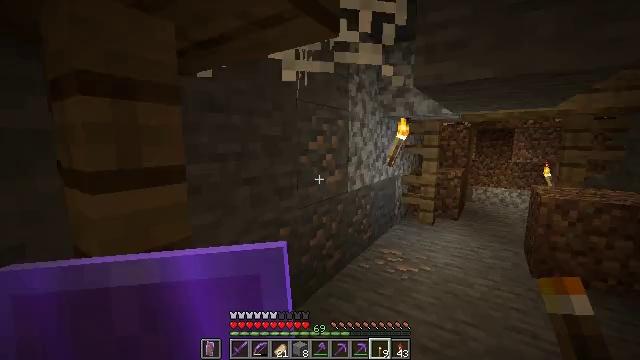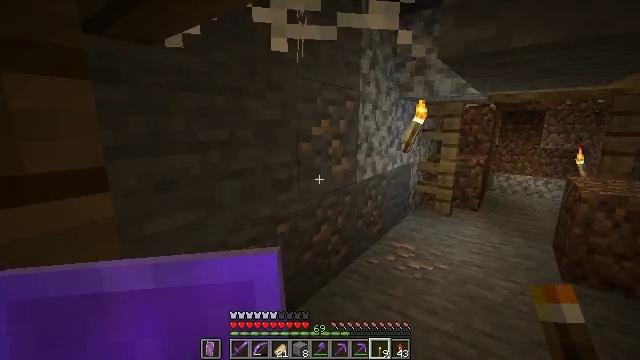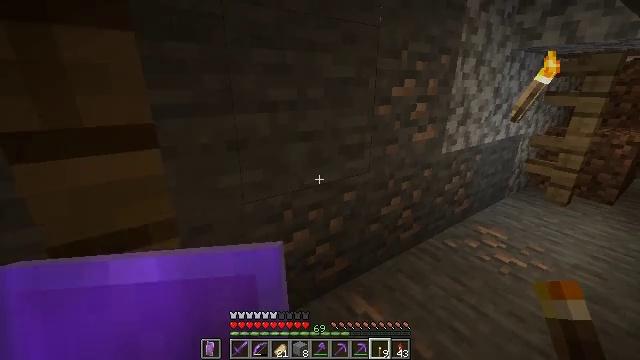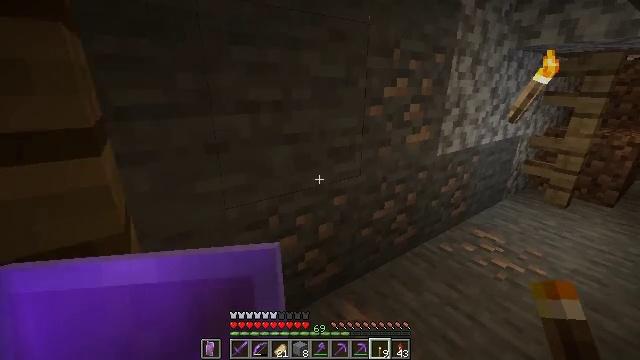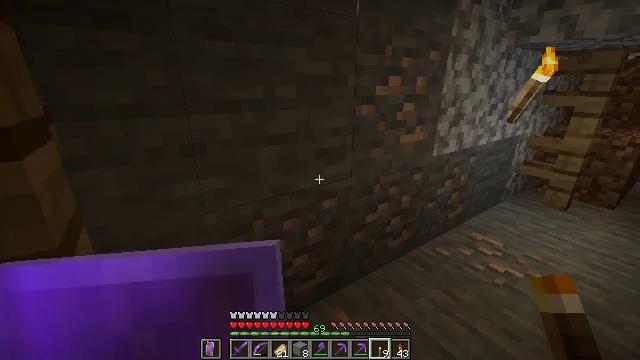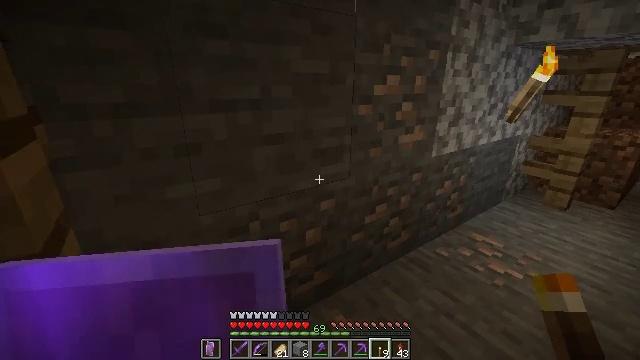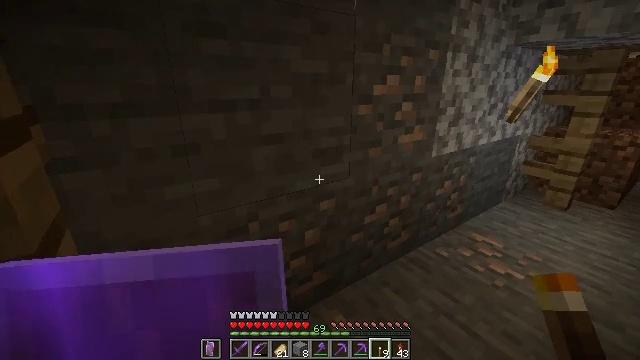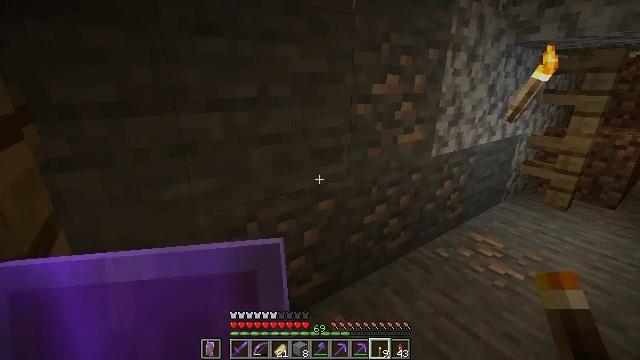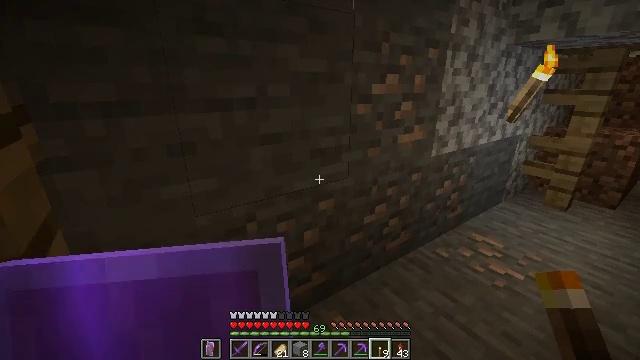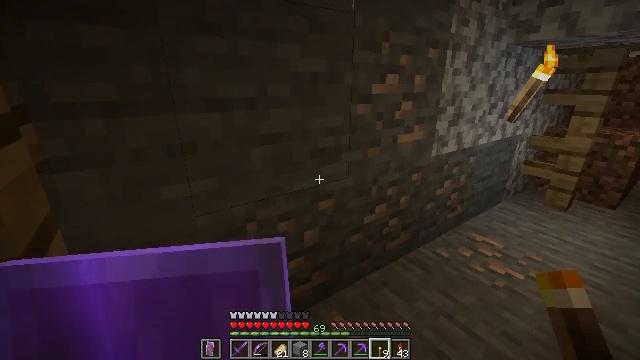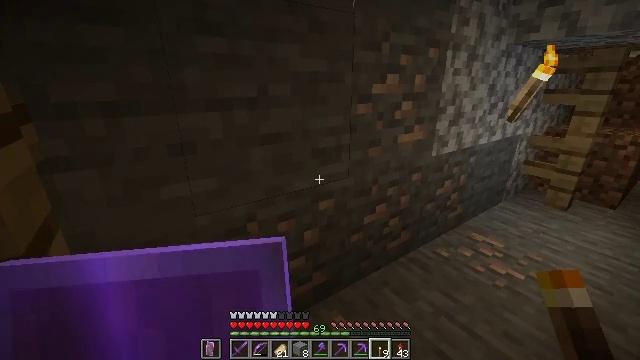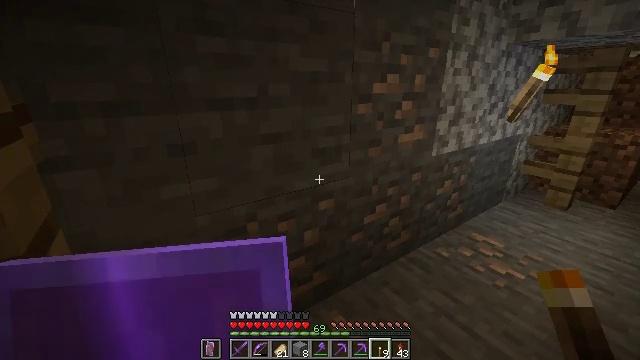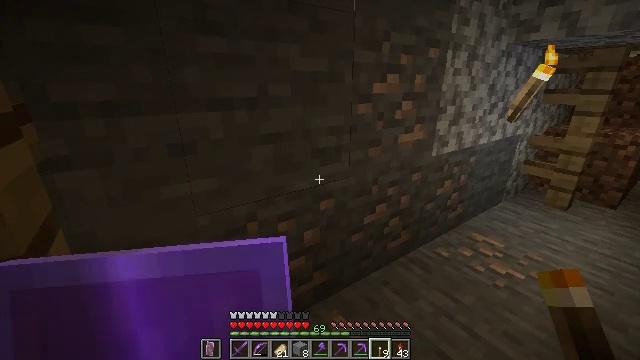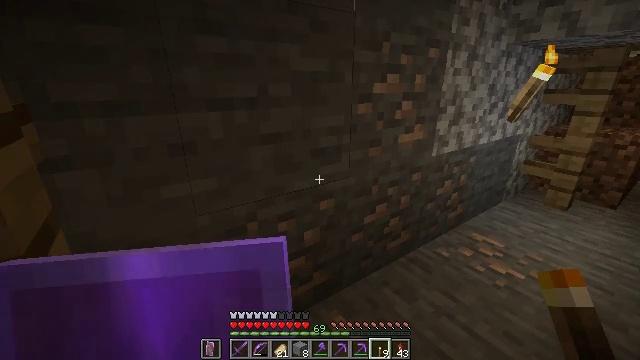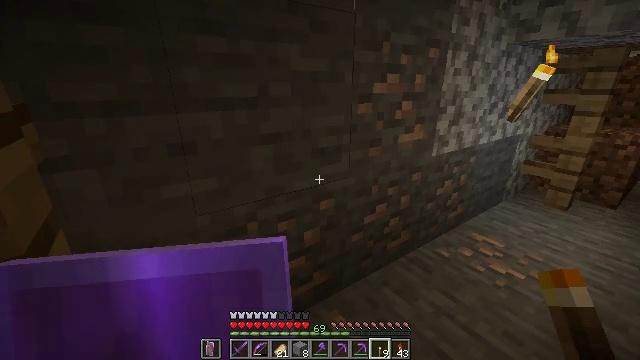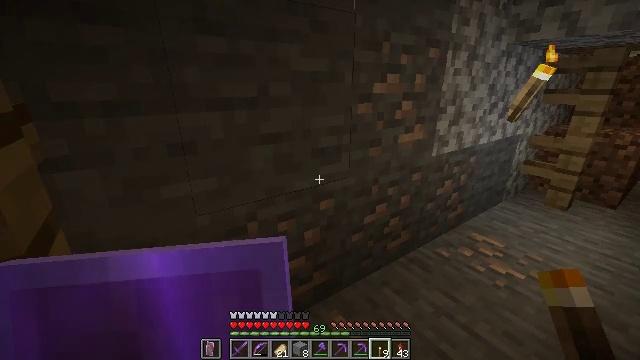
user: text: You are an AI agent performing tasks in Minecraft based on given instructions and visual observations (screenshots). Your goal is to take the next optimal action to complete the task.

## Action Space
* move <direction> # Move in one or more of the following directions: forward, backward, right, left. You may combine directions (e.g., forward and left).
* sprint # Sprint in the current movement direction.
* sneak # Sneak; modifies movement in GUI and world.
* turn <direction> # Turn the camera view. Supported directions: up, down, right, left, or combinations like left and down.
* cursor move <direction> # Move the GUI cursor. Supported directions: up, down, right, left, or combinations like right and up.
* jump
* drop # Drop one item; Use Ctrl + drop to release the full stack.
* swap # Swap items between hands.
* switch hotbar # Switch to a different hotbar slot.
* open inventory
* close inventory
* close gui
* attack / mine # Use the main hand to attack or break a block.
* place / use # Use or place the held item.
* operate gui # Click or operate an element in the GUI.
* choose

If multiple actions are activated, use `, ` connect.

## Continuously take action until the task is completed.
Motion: motion action
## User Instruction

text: Use a pickaxe to gather iron ore.
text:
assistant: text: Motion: move forward and move right
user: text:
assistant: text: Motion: move forward and move right, turn left and down
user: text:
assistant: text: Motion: no_op
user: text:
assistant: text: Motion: no_op
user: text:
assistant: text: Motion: no_op
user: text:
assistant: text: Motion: no_op
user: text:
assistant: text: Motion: no_op
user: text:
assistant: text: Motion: no_op
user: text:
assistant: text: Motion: no_op
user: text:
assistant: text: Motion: no_op
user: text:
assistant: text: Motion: no_op
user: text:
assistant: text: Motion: no_op
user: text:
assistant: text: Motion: no_op
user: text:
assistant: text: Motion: no_op
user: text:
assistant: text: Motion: no_op
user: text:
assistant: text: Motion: no_op
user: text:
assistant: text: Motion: no_op
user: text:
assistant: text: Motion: no_op
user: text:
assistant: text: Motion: no_op
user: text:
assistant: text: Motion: no_op
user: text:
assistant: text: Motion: no_op
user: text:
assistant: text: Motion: no_op
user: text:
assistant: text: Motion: no_op
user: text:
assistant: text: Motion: no_op
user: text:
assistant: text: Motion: no_op
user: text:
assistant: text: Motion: no_op
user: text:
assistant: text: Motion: no_op
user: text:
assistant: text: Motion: no_op
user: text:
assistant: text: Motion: no_op
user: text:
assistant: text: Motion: no_op